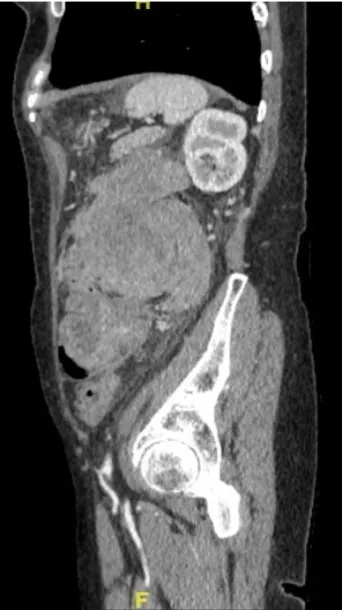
CT Scans with IV contrast;. Shows the axial view revealing a large polylobulated mass in the left abdomen.
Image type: radiology (ct)